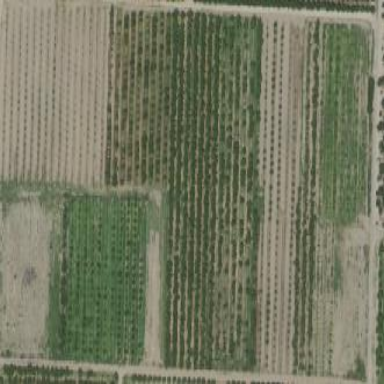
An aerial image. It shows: Orchard.